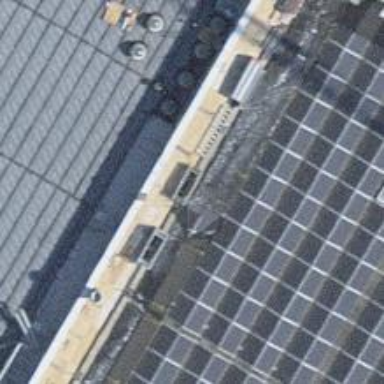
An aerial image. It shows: Solar power generator.